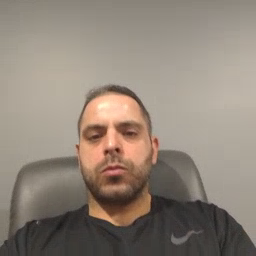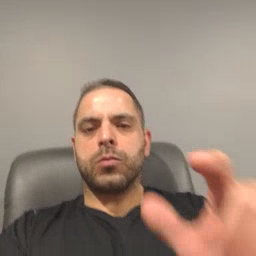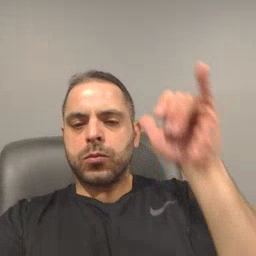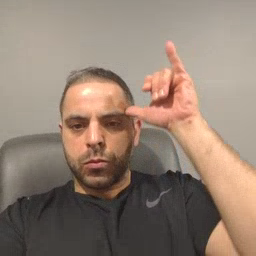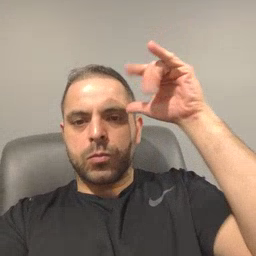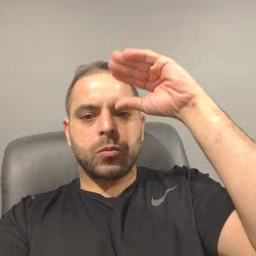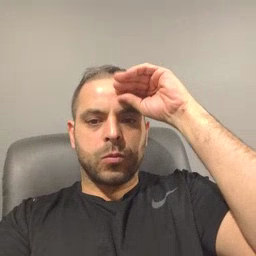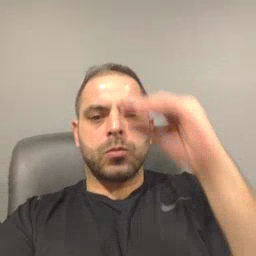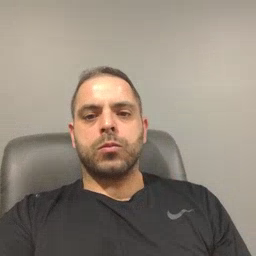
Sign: cowboy